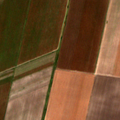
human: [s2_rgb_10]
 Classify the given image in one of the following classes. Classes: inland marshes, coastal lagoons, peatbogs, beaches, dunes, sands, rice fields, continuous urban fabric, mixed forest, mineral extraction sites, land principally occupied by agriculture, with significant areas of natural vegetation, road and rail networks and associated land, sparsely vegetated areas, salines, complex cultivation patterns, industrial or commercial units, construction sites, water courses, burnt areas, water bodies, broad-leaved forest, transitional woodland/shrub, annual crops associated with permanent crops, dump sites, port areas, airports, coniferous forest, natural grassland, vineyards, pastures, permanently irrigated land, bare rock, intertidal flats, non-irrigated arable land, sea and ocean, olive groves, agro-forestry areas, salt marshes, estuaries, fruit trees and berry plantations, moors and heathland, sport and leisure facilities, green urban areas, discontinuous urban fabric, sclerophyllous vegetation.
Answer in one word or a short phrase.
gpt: non-irrigated arable land